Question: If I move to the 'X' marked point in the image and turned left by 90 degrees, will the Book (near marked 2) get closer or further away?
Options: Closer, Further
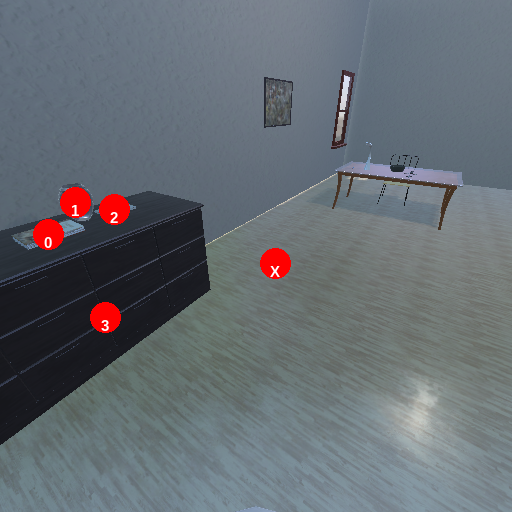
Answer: Closer